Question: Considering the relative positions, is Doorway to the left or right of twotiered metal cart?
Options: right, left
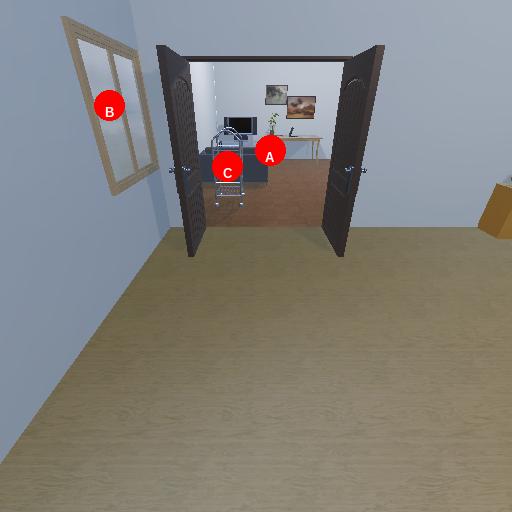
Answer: right